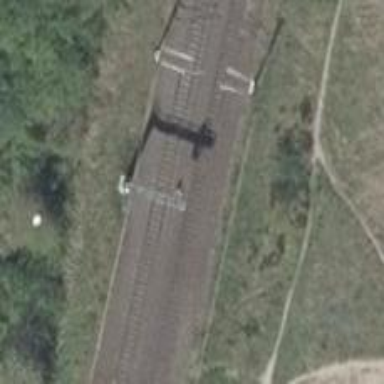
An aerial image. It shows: Railway signal.